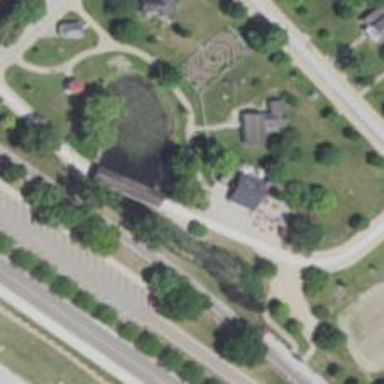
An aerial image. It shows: Covered footway bridge.